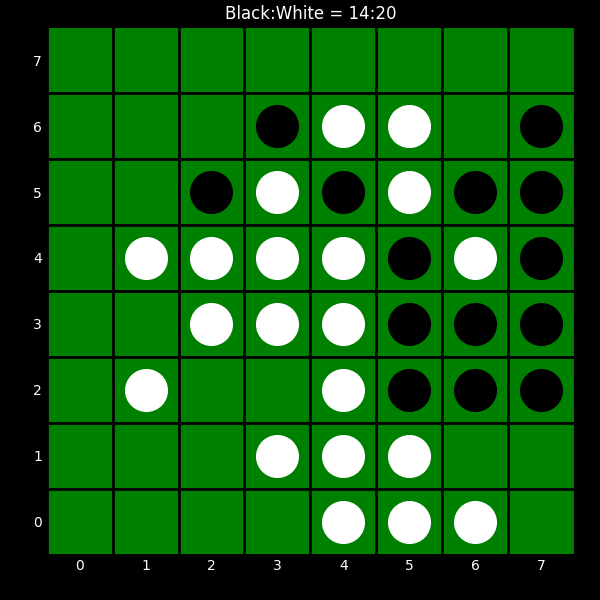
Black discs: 14
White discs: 20